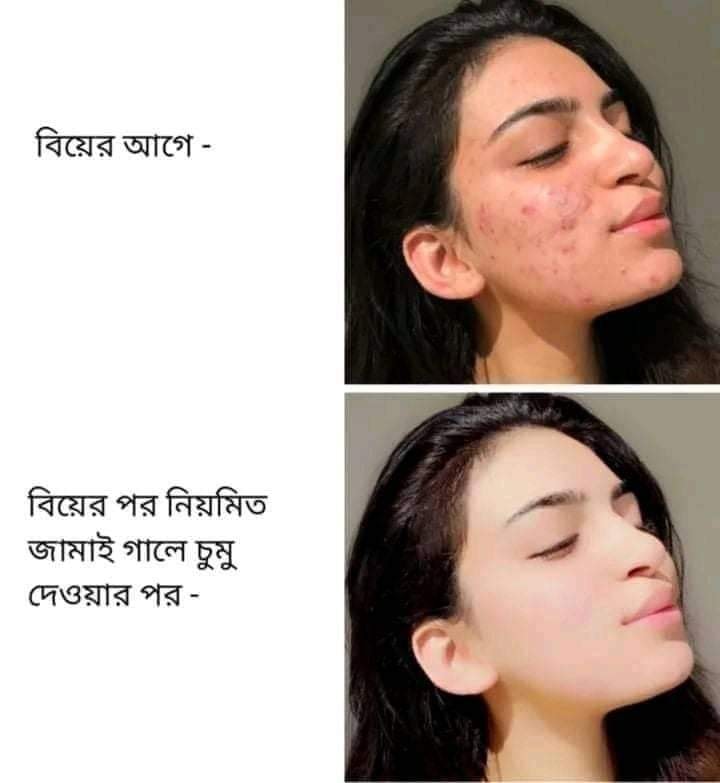
Caption: বিয়ের আগে -     বিয়ের পর নিয়মিত জামাই গালে চুমু দেওয়ার পর -
Label: hate